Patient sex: M
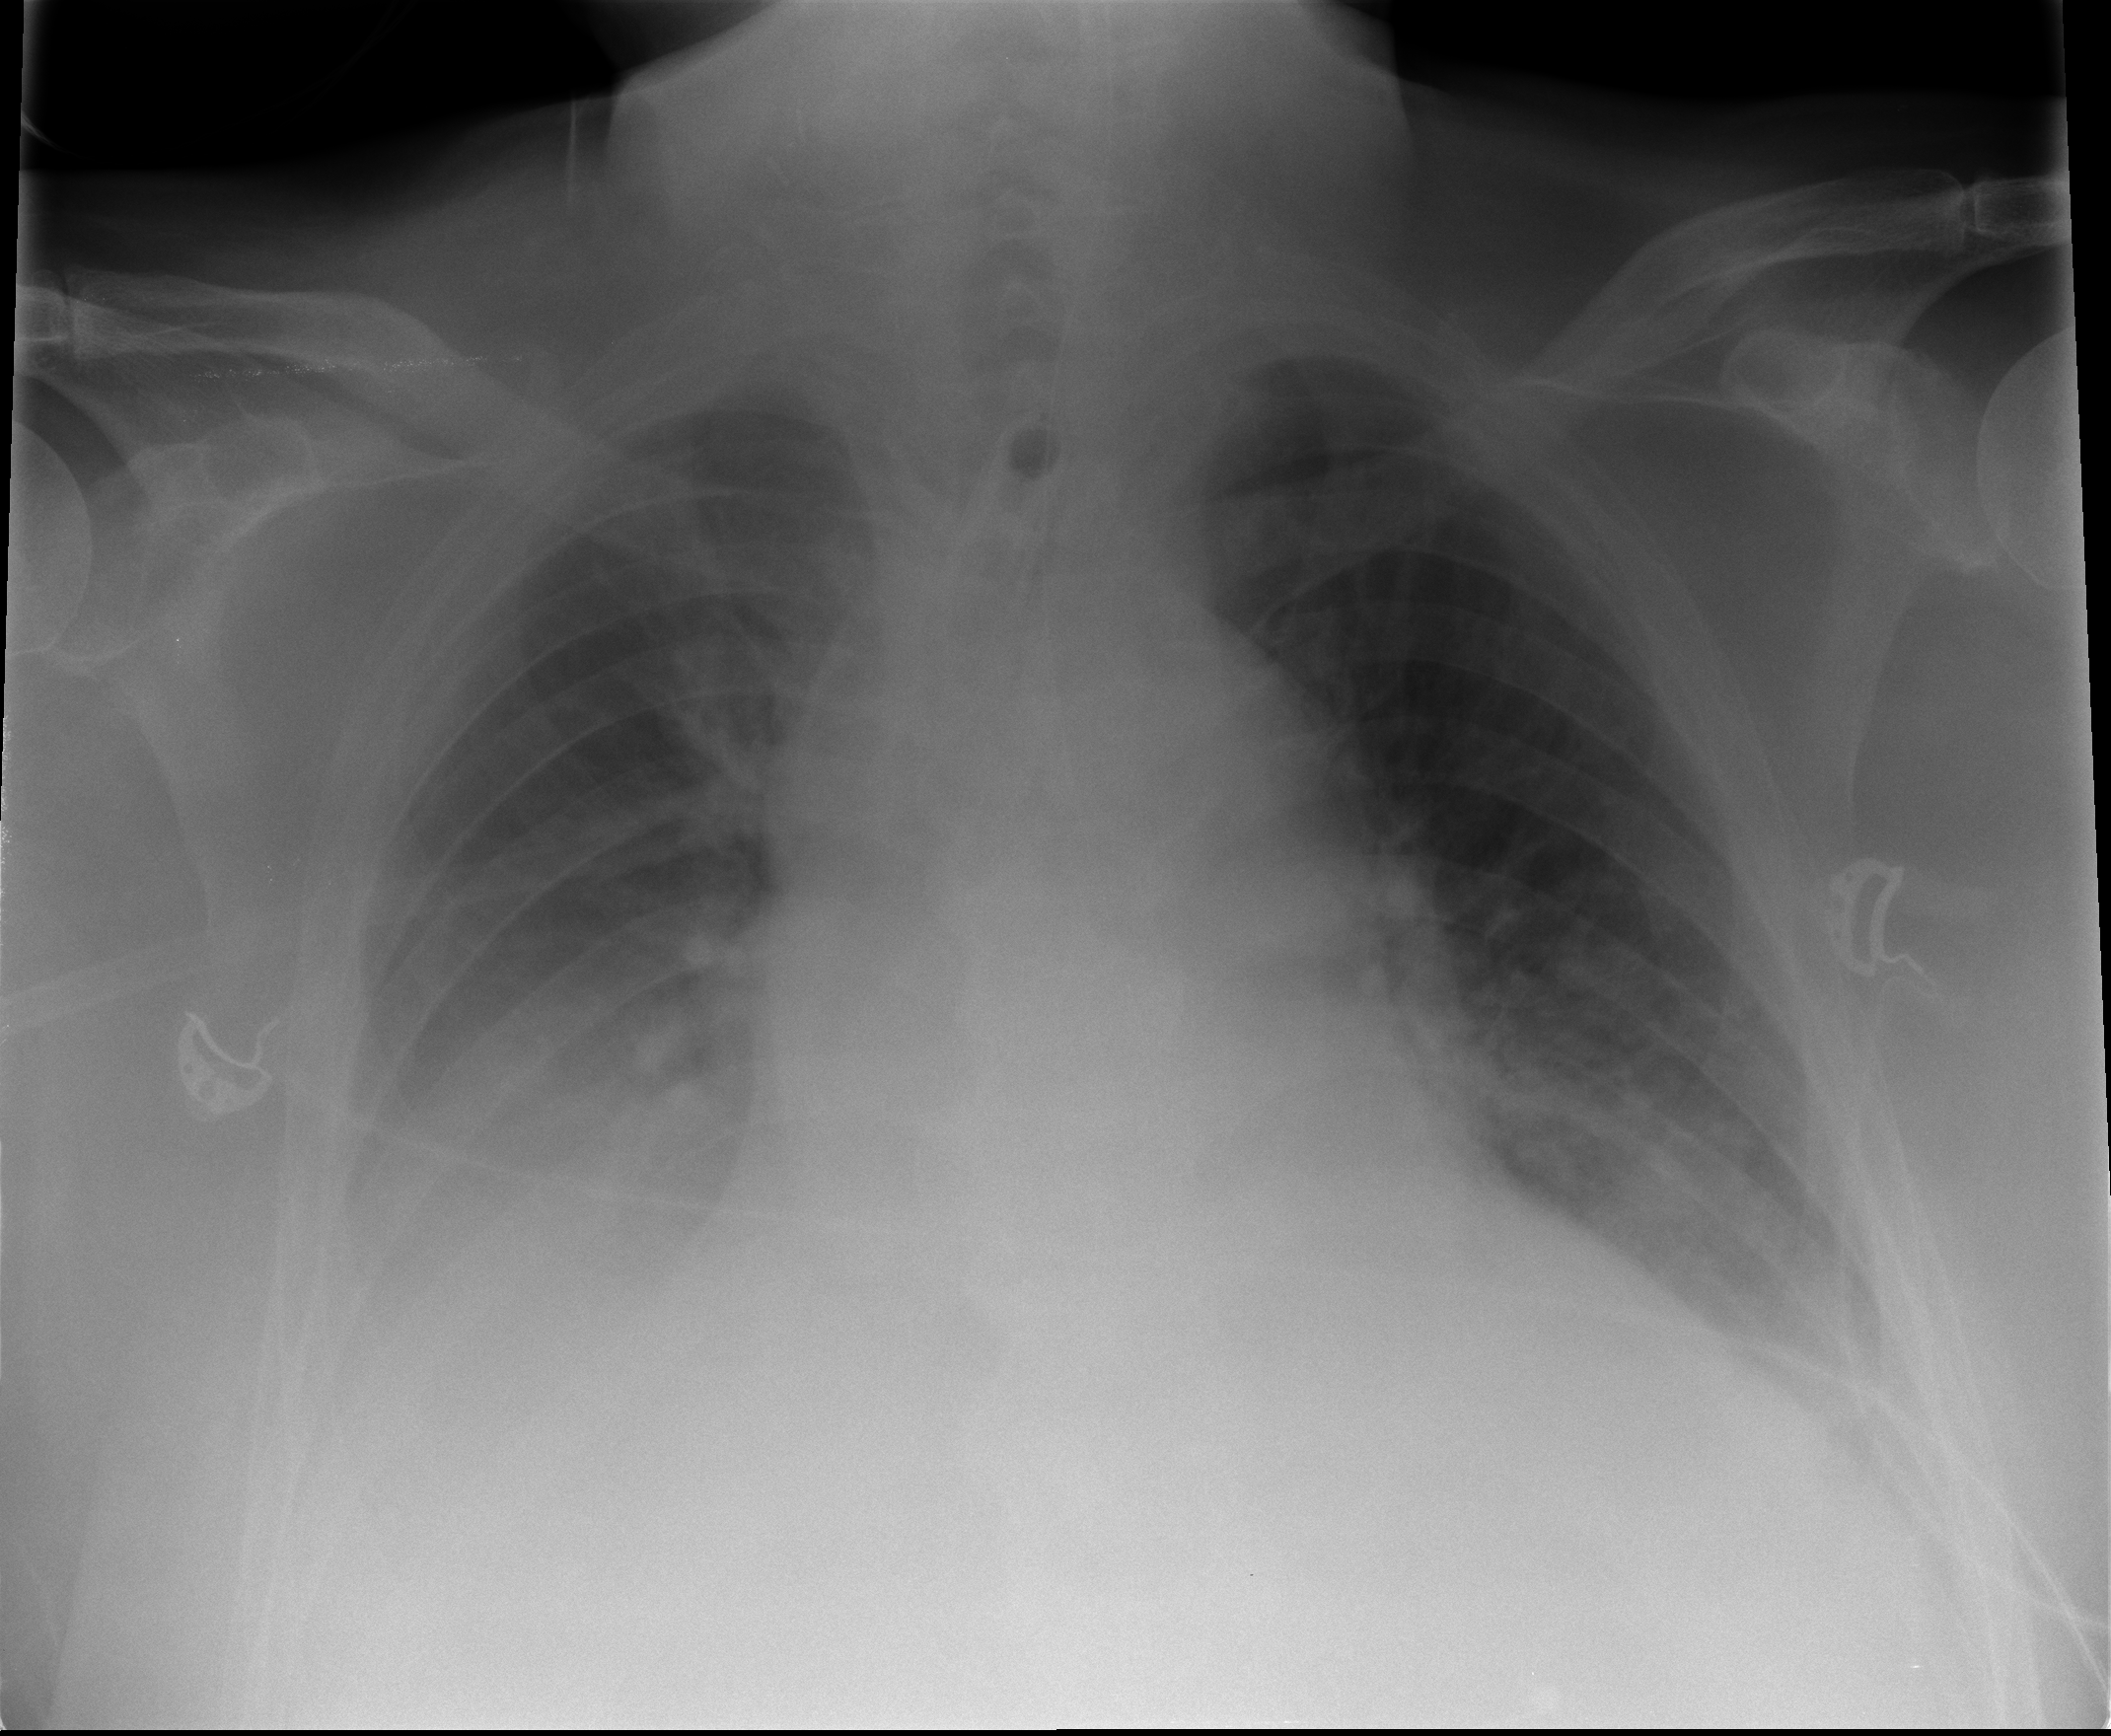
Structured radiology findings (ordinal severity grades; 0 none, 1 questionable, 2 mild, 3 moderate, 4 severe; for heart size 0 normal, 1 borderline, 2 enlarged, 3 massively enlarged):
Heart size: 2
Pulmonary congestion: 0
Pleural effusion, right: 3
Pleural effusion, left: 2
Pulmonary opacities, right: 0
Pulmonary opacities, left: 0
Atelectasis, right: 2
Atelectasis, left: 2